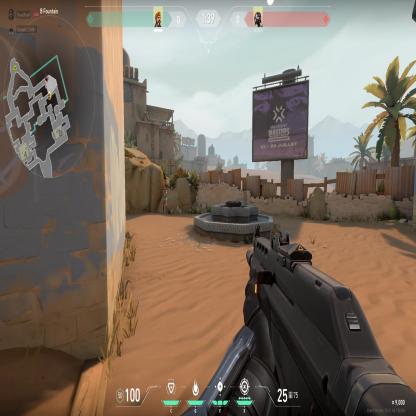
Label: enemy